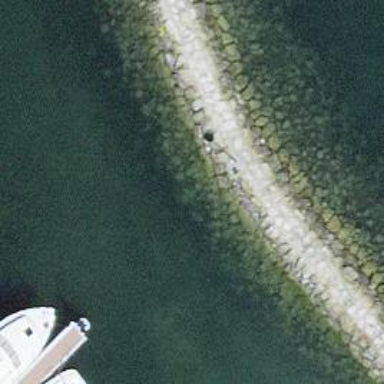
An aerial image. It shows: Man-made pier.